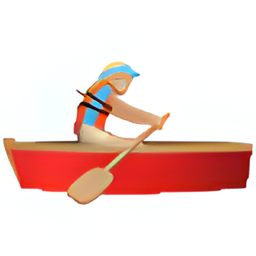
Name: woman rowing boat type 3
Emoji: 🚣🏼‍♀️
Group: People & Body
Sub-group: person-sport